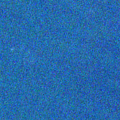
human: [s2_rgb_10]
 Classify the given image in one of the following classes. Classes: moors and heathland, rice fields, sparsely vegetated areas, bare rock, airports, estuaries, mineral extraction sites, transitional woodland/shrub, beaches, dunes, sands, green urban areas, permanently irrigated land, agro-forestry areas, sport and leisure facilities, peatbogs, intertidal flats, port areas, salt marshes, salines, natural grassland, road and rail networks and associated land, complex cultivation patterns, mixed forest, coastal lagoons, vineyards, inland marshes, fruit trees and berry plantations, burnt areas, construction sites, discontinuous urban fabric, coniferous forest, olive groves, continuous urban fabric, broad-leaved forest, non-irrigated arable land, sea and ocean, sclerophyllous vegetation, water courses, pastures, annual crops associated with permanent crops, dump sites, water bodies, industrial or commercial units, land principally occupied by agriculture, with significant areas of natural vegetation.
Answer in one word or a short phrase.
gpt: land principally occupied by agriculture, with significant areas of natural vegetation, broad-leaved forest, coniferous forest, mixed forest, water bodies